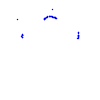
Particle: kaon